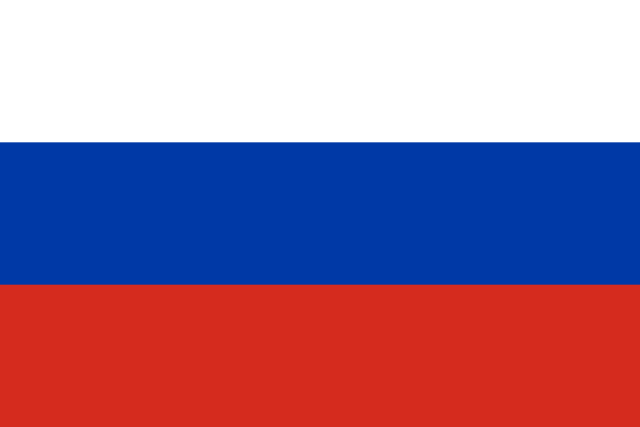
Country: Russia
Country code: ru